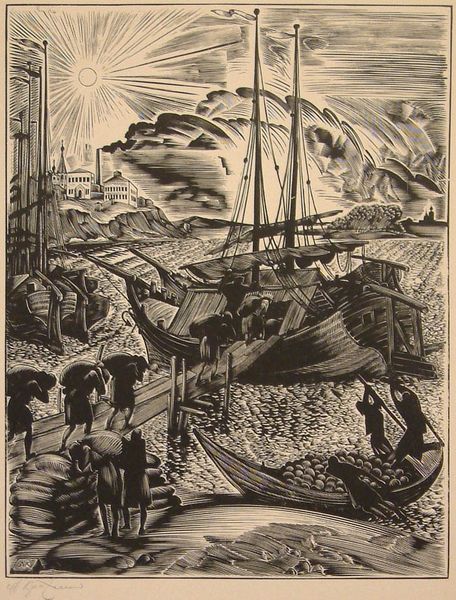
Titel: Ship Loading
Künstler: Aleksei Kravchenko
Standort: Amherst (Massachusetts, USA)
Institution: Mead Art Museum, Amherst College
Schlagwörter: stadt, sonnenaufgang, sonne, boot, sack, schiff, segel, wellen, fahnen, ladung, church, men, people, white, black, painting, print, brown, woodcut, wood, clouds, food, sky, boat, lake, ocean, sea, ship, water, waves, sun, village, river, black and white, graphic, sketch, boats, mast, sail, sailor, sailors, storm, wave, wind, town, city, flags, buildings, weather, harbor, canoe, farm, poeple, ships, bay, spire, sunrise, work, carry, carrying, port, worker, sails, row, heavy, plank, workers, pole, slave, trade, labor, journey, rowing, dock, pier, slaves, labour, trading, beladung, bag, bags, oars, masts, loading, cargo, rays, slavery, crew, colorless, load, ropes, prow, adventure, charge, junk, rigging, sacks, quay, visit, potatoes, shi[, hauling, oard, departure, flour, canoo, shorline, cannoo, oarsman, colourless